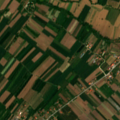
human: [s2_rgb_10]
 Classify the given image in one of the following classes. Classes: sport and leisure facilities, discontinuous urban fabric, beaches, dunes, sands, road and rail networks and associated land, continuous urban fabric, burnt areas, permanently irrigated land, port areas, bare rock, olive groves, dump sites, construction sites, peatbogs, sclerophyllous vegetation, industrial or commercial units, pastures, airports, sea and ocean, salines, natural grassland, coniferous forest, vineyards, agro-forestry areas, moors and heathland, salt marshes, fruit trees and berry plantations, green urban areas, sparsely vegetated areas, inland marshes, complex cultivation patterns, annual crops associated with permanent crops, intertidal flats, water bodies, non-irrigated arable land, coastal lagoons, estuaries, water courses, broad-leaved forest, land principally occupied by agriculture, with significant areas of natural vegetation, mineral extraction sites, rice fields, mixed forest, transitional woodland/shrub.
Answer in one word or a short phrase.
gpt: non-irrigated arable land, complex cultivation patterns, land principally occupied by agriculture, with significant areas of natural vegetation